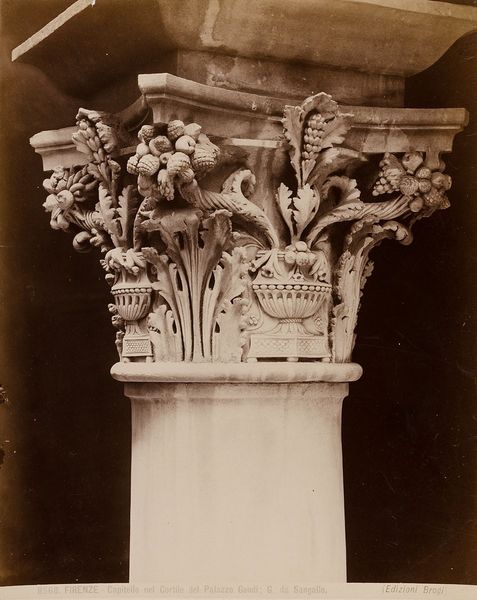
Titel: Firenze - Capitello nel cortile del Palazzo Gondi, G. da Sangallo
Künstler: Giacomo Brogi
Standort: Hamburg
Institution: Museum für Kunst und Gewerbe Hamburg
Schlagwörter: ornamente, foto, fotografie, photographie, palazzo, kapitell, photo, profanarchitektur, architekturfotografie, albumin, lichtbild, sachfotografie, historische, architekturphotographie, bildwerke, angewandte und bildende kunst, hessische systematik, schwarzweißpositivverfahren, silbersalzverfahren, schwarzweißfotografie, gebäude, örtlichkeit, straße, stätte, objektstudien, sachphotographie, albuminpapier, gondi